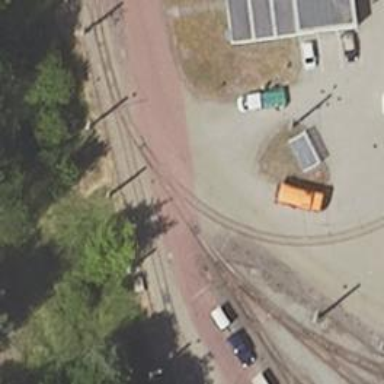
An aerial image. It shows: Railway switch with the turnout side on the left.